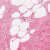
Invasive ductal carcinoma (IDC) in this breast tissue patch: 0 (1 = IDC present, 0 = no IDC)